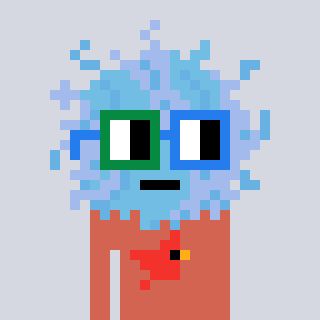
a pixel art character with square green and blue glasses, a lint-shaped head and a peachy-colored body on a cool background